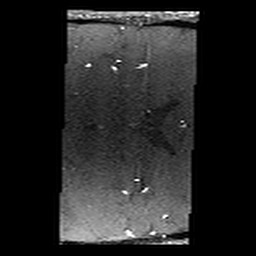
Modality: angio
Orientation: coronal
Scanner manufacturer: philips
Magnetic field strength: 7 T
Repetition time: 0.024 s
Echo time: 0.00384 s